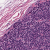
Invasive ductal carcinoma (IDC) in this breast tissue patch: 1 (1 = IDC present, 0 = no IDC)